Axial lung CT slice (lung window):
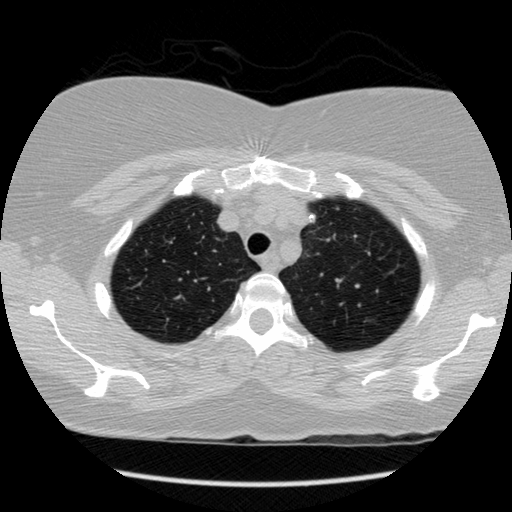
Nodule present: no